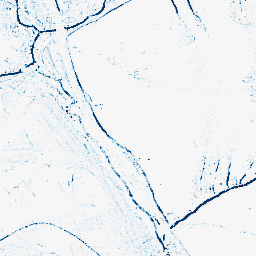
Category: morphological
Decomposition family: morphological_square
Decomposition parameters: operation: closing
size: 3
Upsampling method: sinc_blackman
Upsampling parameters: scale: 2
kernel_size: 16
Upsampling scale: 2